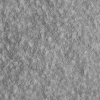
Atmospheric dust classification: not_dusty